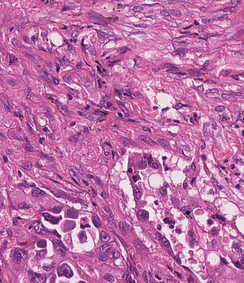
Tumor epithelial tissue: yes
Tumor-associated stroma tissue: yes
Normal tissue: no